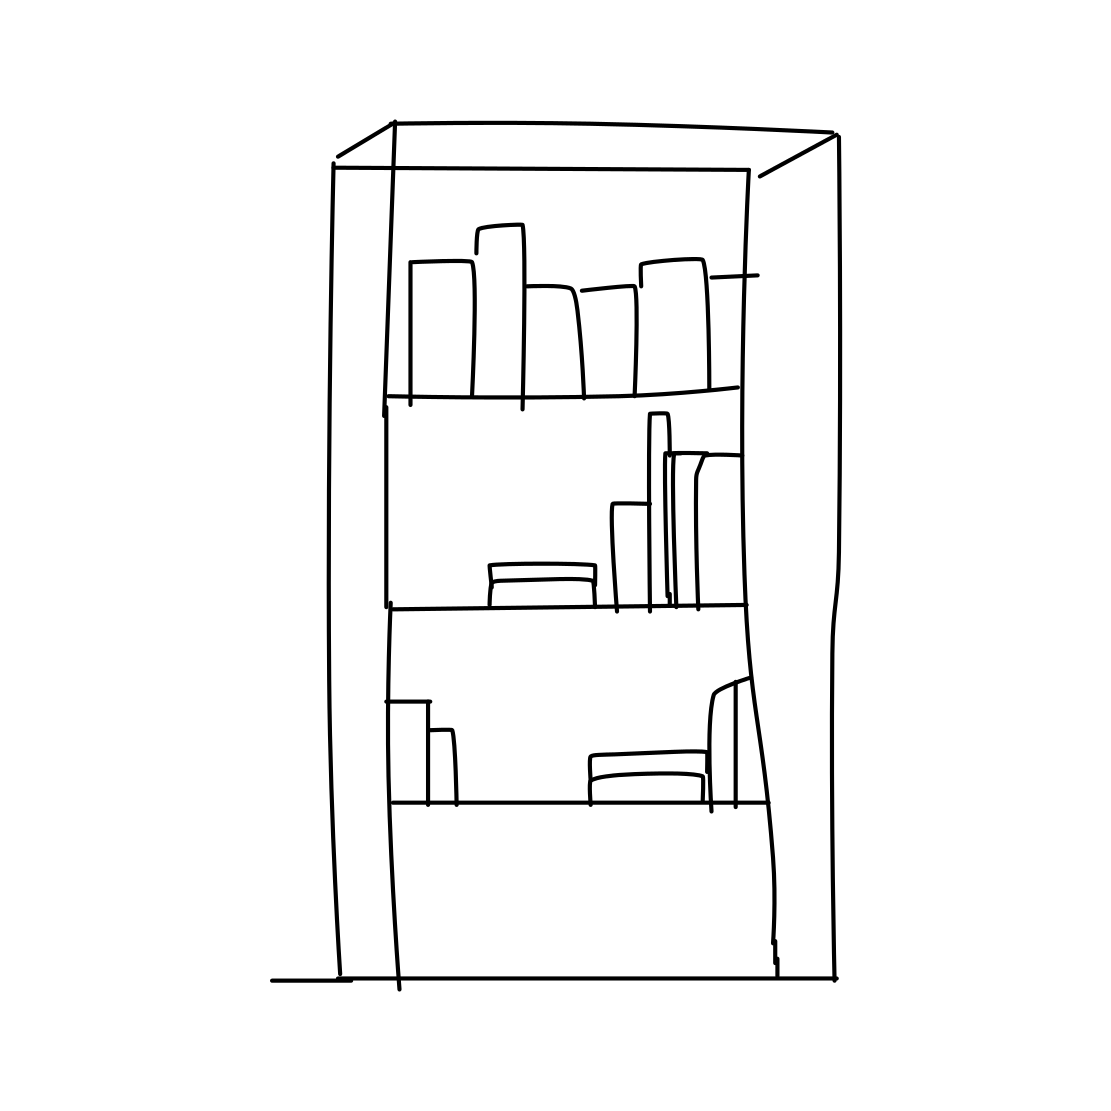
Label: bookshelf